Question: What is the result of this measurement?
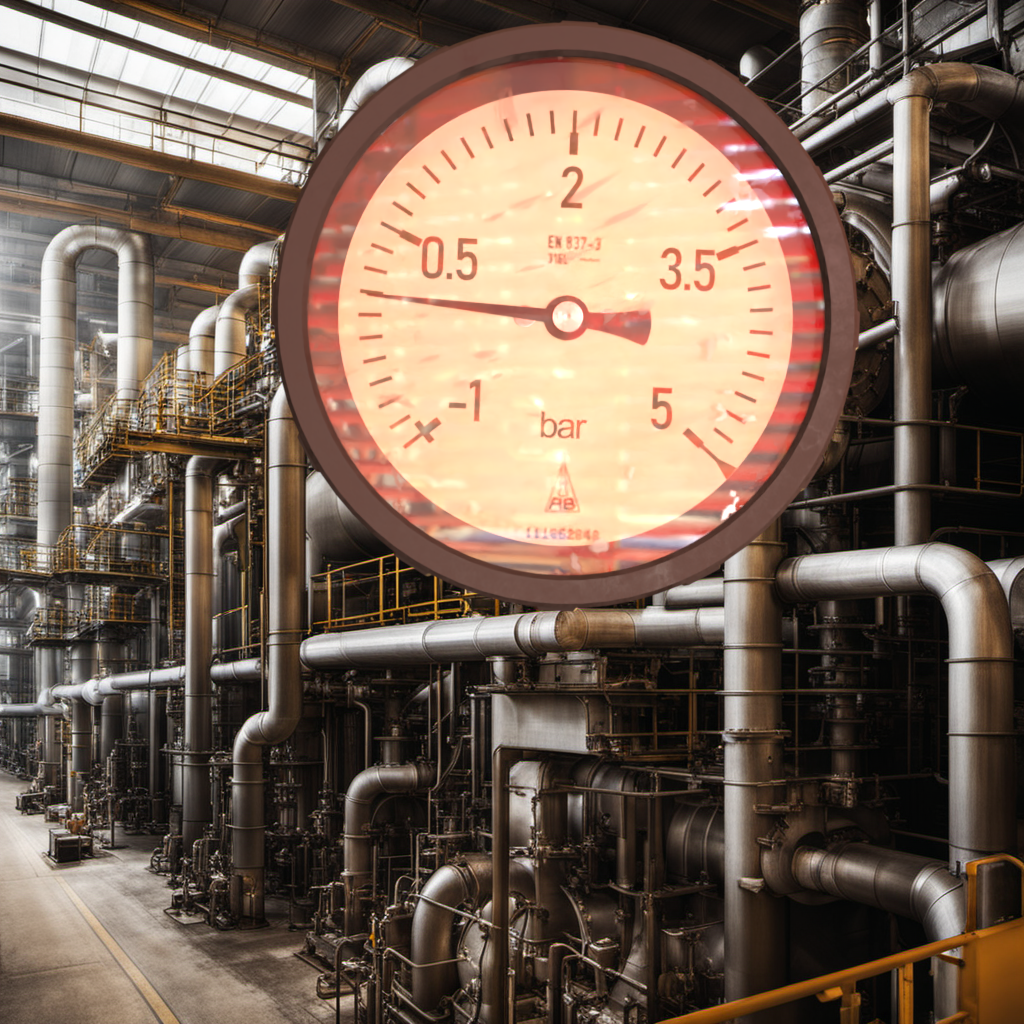
Answer: The result is 0.01
Question: What is the value range of this measurement?
Answer: The range is from -1 to 5
Question: What is the minimum and maximum value of this measurement?
Answer: The minimum value is -1 and the maximum value is 5